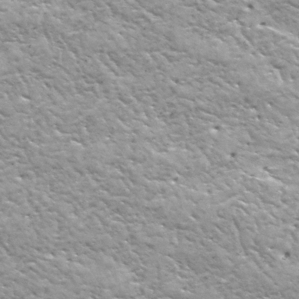
Label: frost